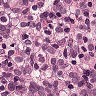
Metastatic tissue present: yes